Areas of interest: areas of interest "Transportation stations"
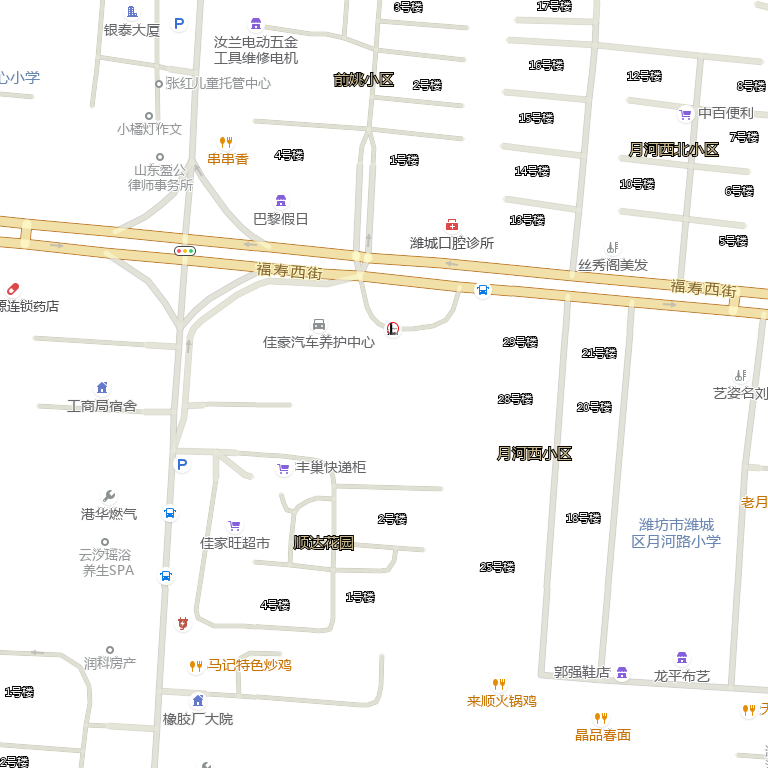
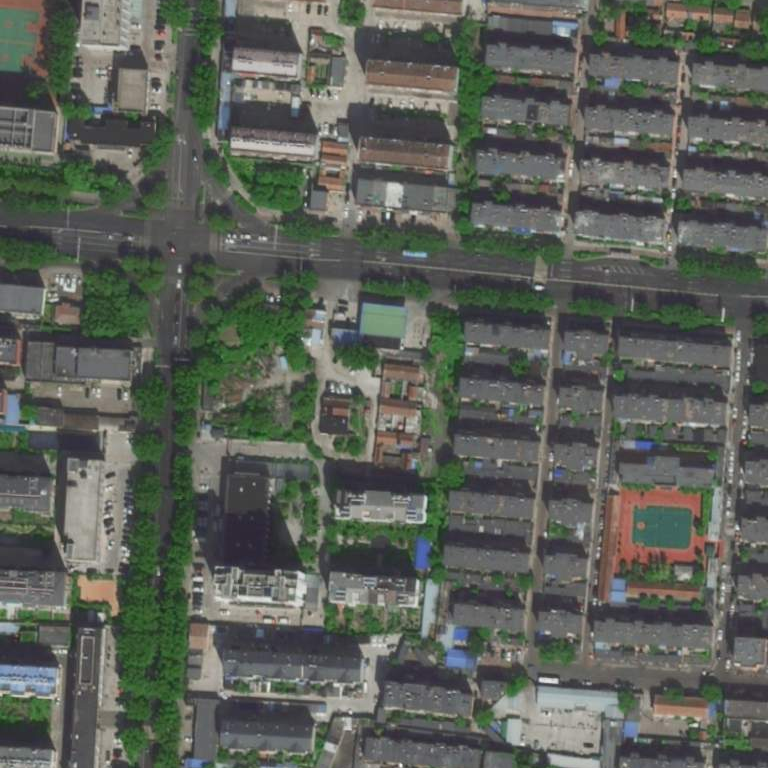